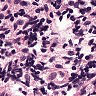
Metastatic tissue present: no